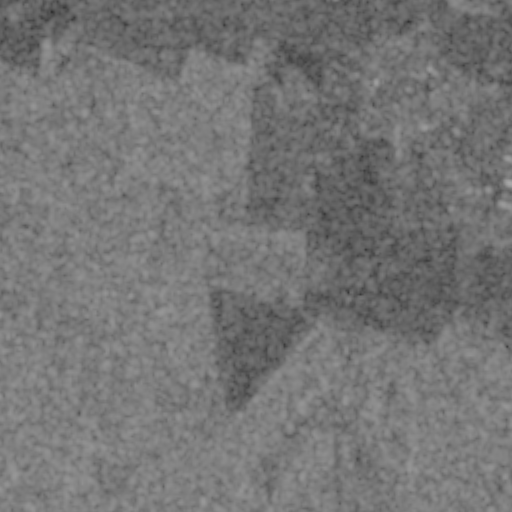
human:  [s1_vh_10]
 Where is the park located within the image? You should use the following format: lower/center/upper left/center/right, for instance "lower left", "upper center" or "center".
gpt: The park is located in the upper right of the image.
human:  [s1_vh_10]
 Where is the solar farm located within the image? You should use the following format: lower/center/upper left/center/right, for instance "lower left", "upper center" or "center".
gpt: The solar farm is located in the upper center of the image.
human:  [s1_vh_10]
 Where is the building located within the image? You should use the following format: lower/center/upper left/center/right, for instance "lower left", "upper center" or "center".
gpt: There is no building in the image.

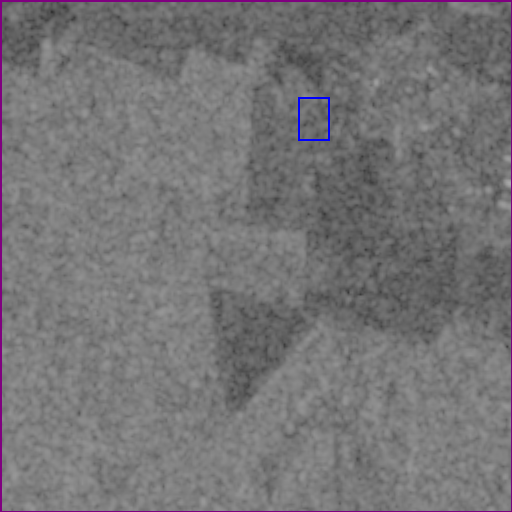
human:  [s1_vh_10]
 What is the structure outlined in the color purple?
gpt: The structure outlined in purple is a crop field.
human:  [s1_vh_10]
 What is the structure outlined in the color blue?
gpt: The structure outlined in blue is a solar farm.
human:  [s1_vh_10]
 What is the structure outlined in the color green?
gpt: There is no green outline.